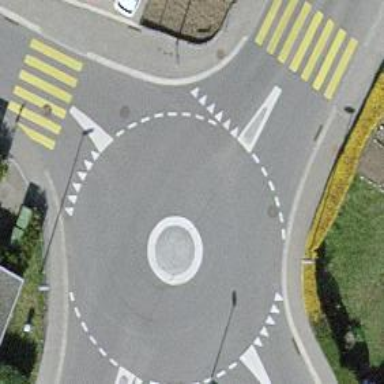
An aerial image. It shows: Mini roundabout on the road.